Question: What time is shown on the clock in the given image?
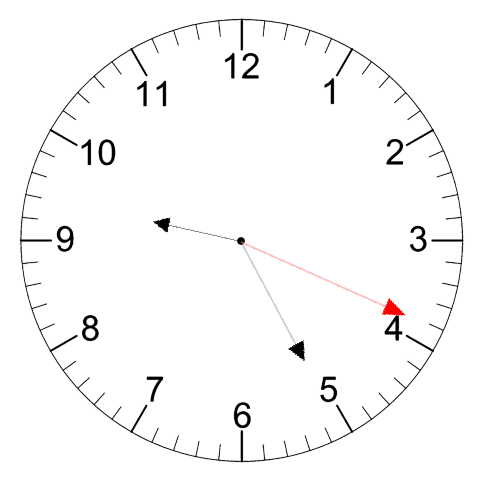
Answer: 09:25:19